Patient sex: M
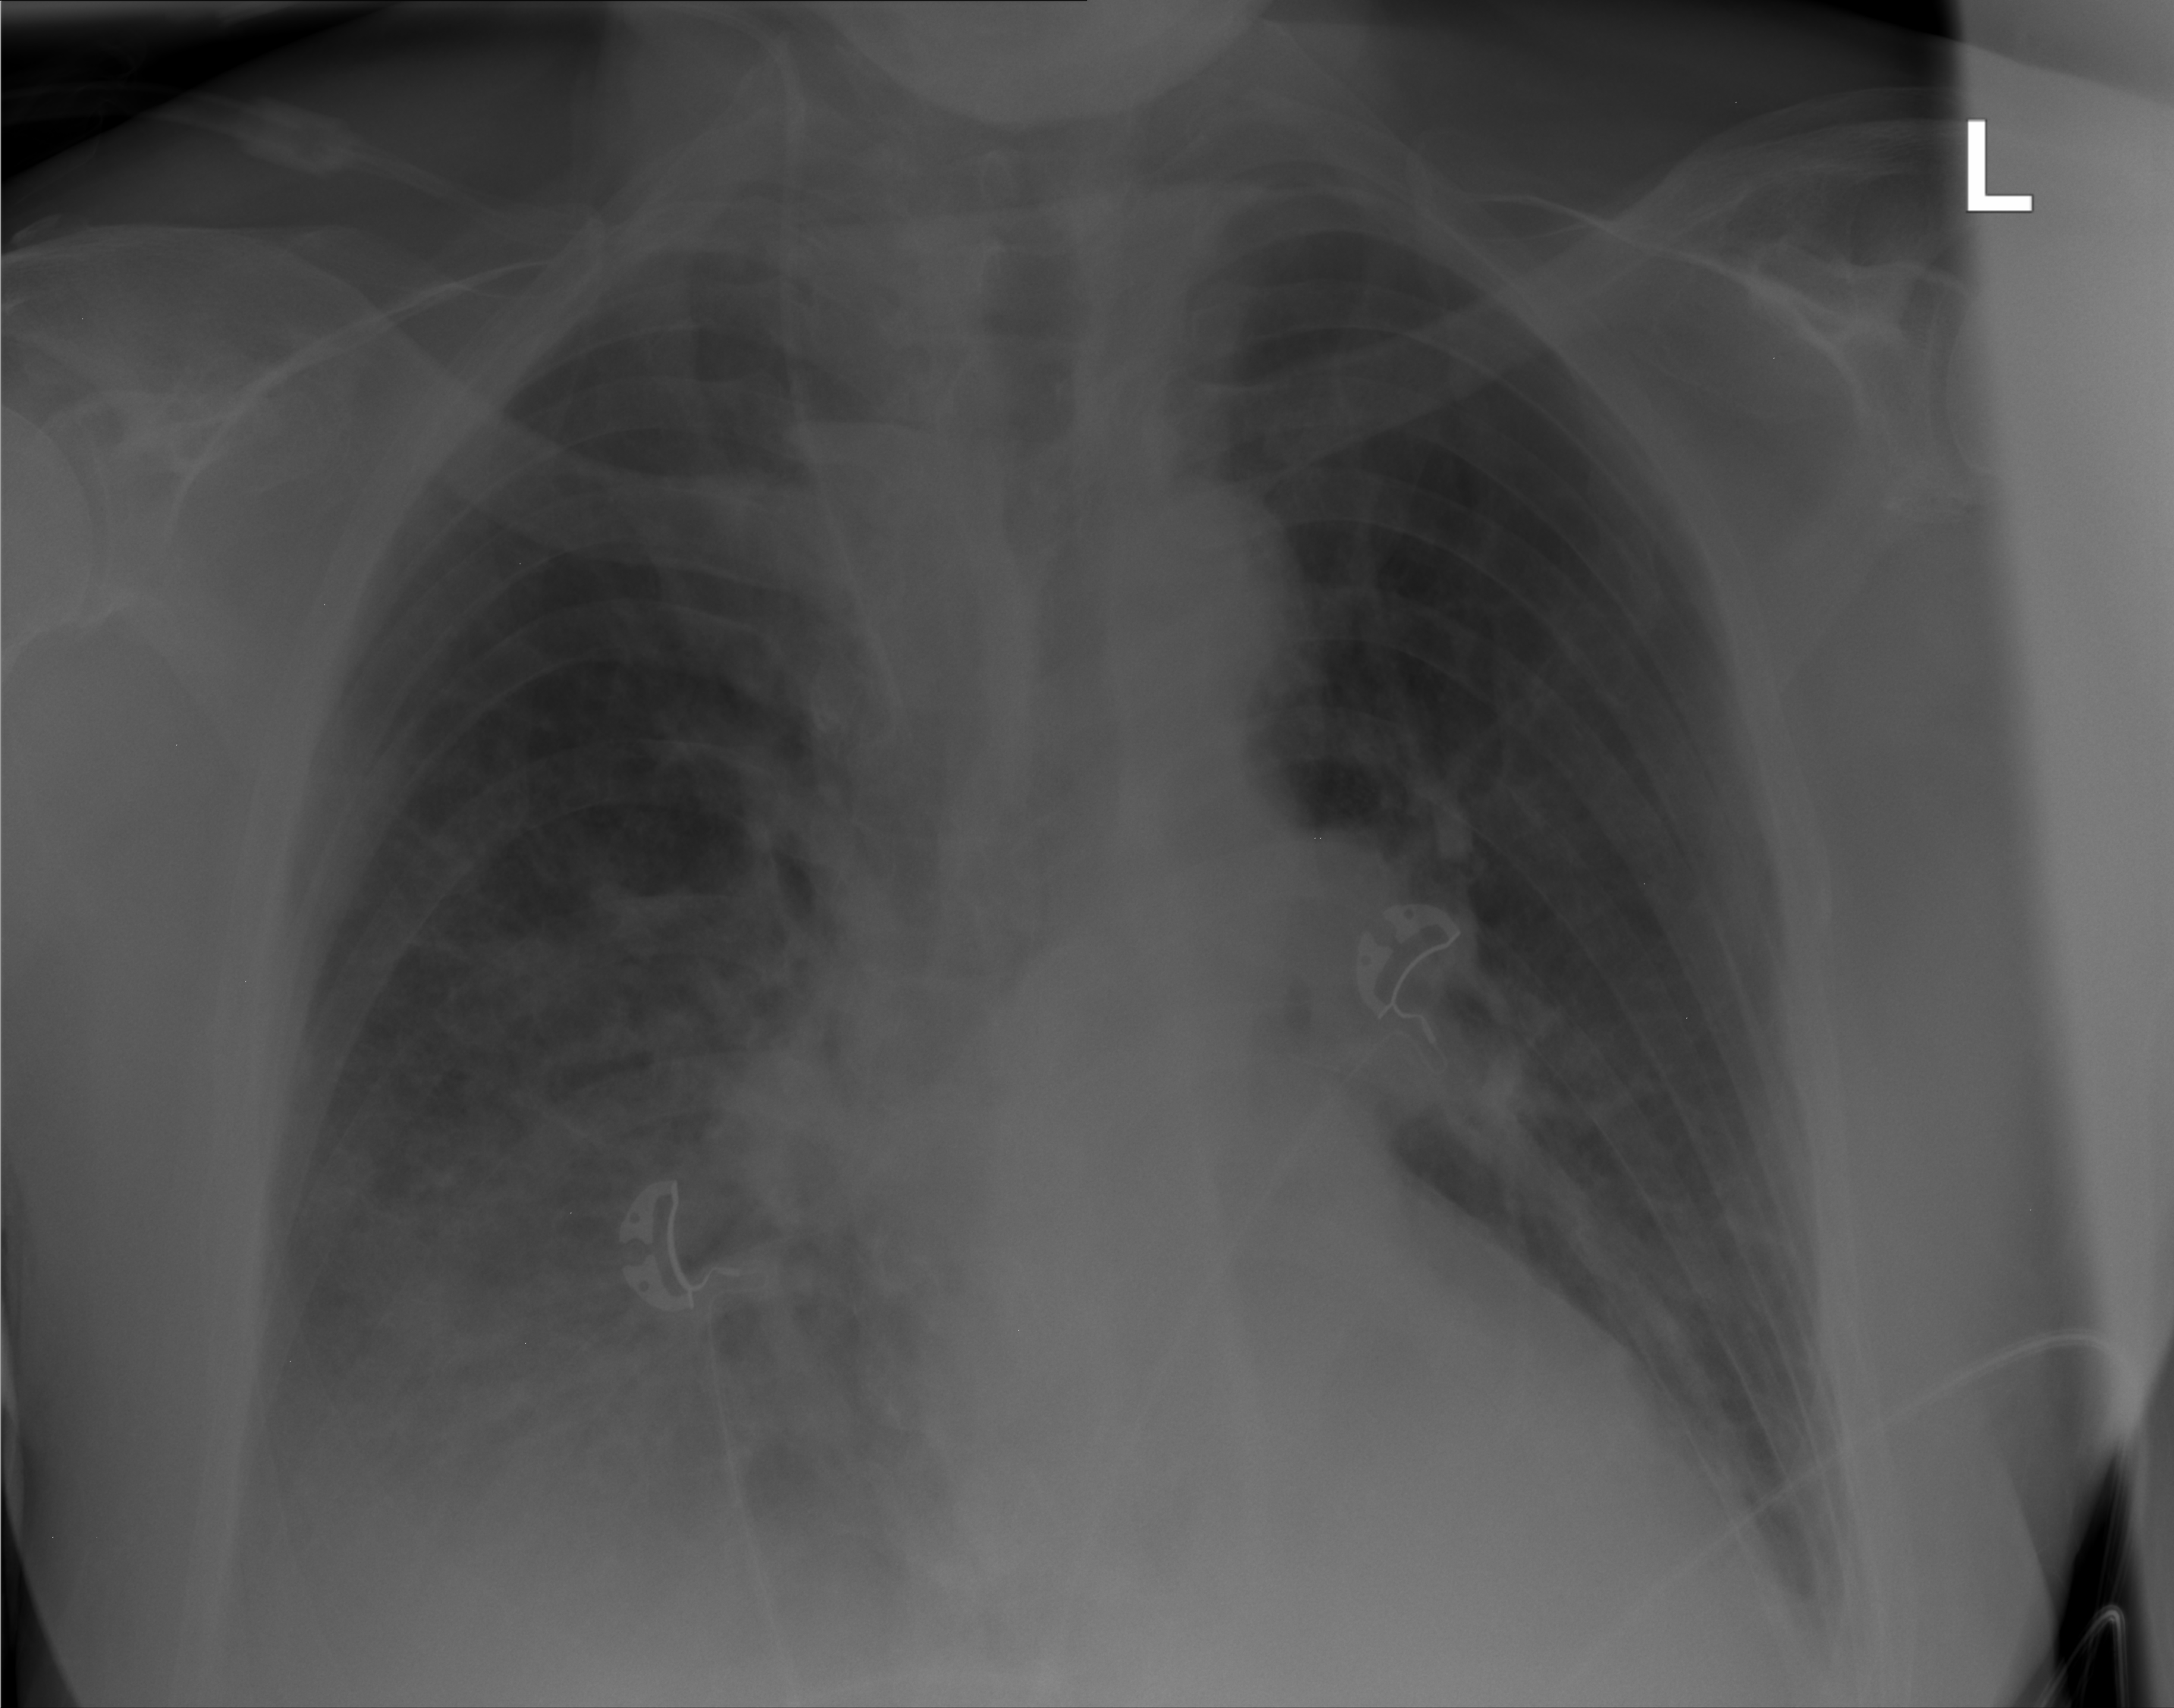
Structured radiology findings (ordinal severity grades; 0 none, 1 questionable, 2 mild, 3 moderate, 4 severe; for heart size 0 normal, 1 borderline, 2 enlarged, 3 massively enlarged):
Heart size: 0
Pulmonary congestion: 2
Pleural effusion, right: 2
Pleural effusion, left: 0
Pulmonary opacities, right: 0
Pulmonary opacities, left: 0
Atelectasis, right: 2
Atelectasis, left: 2